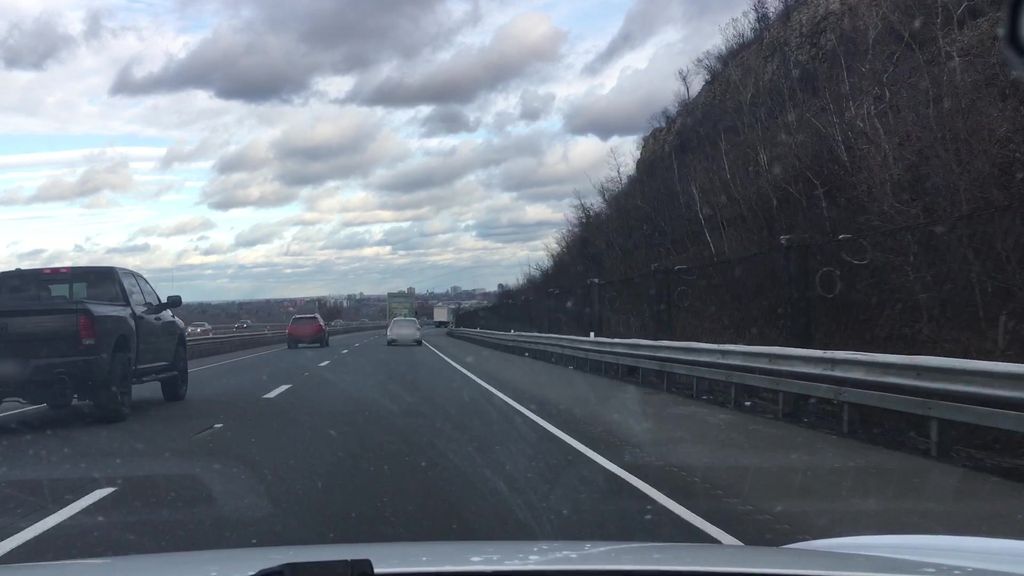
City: hamilton